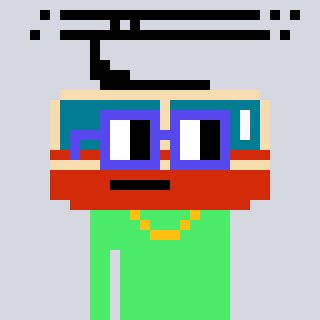
a pixel art character with square blue glasses, a tram wagon-shaped head and a teal-colored body on a cool background